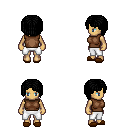
a pixel art fantasy rpg character, female body template, human, tanned skin, brown sleeveless shirt, white pants, black pageboy hairstyle, brown slippers, four views (front, back, left, right), 2x2 character sprite sheet, small pixel art, hard edges, no anti-aliasing